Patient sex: M
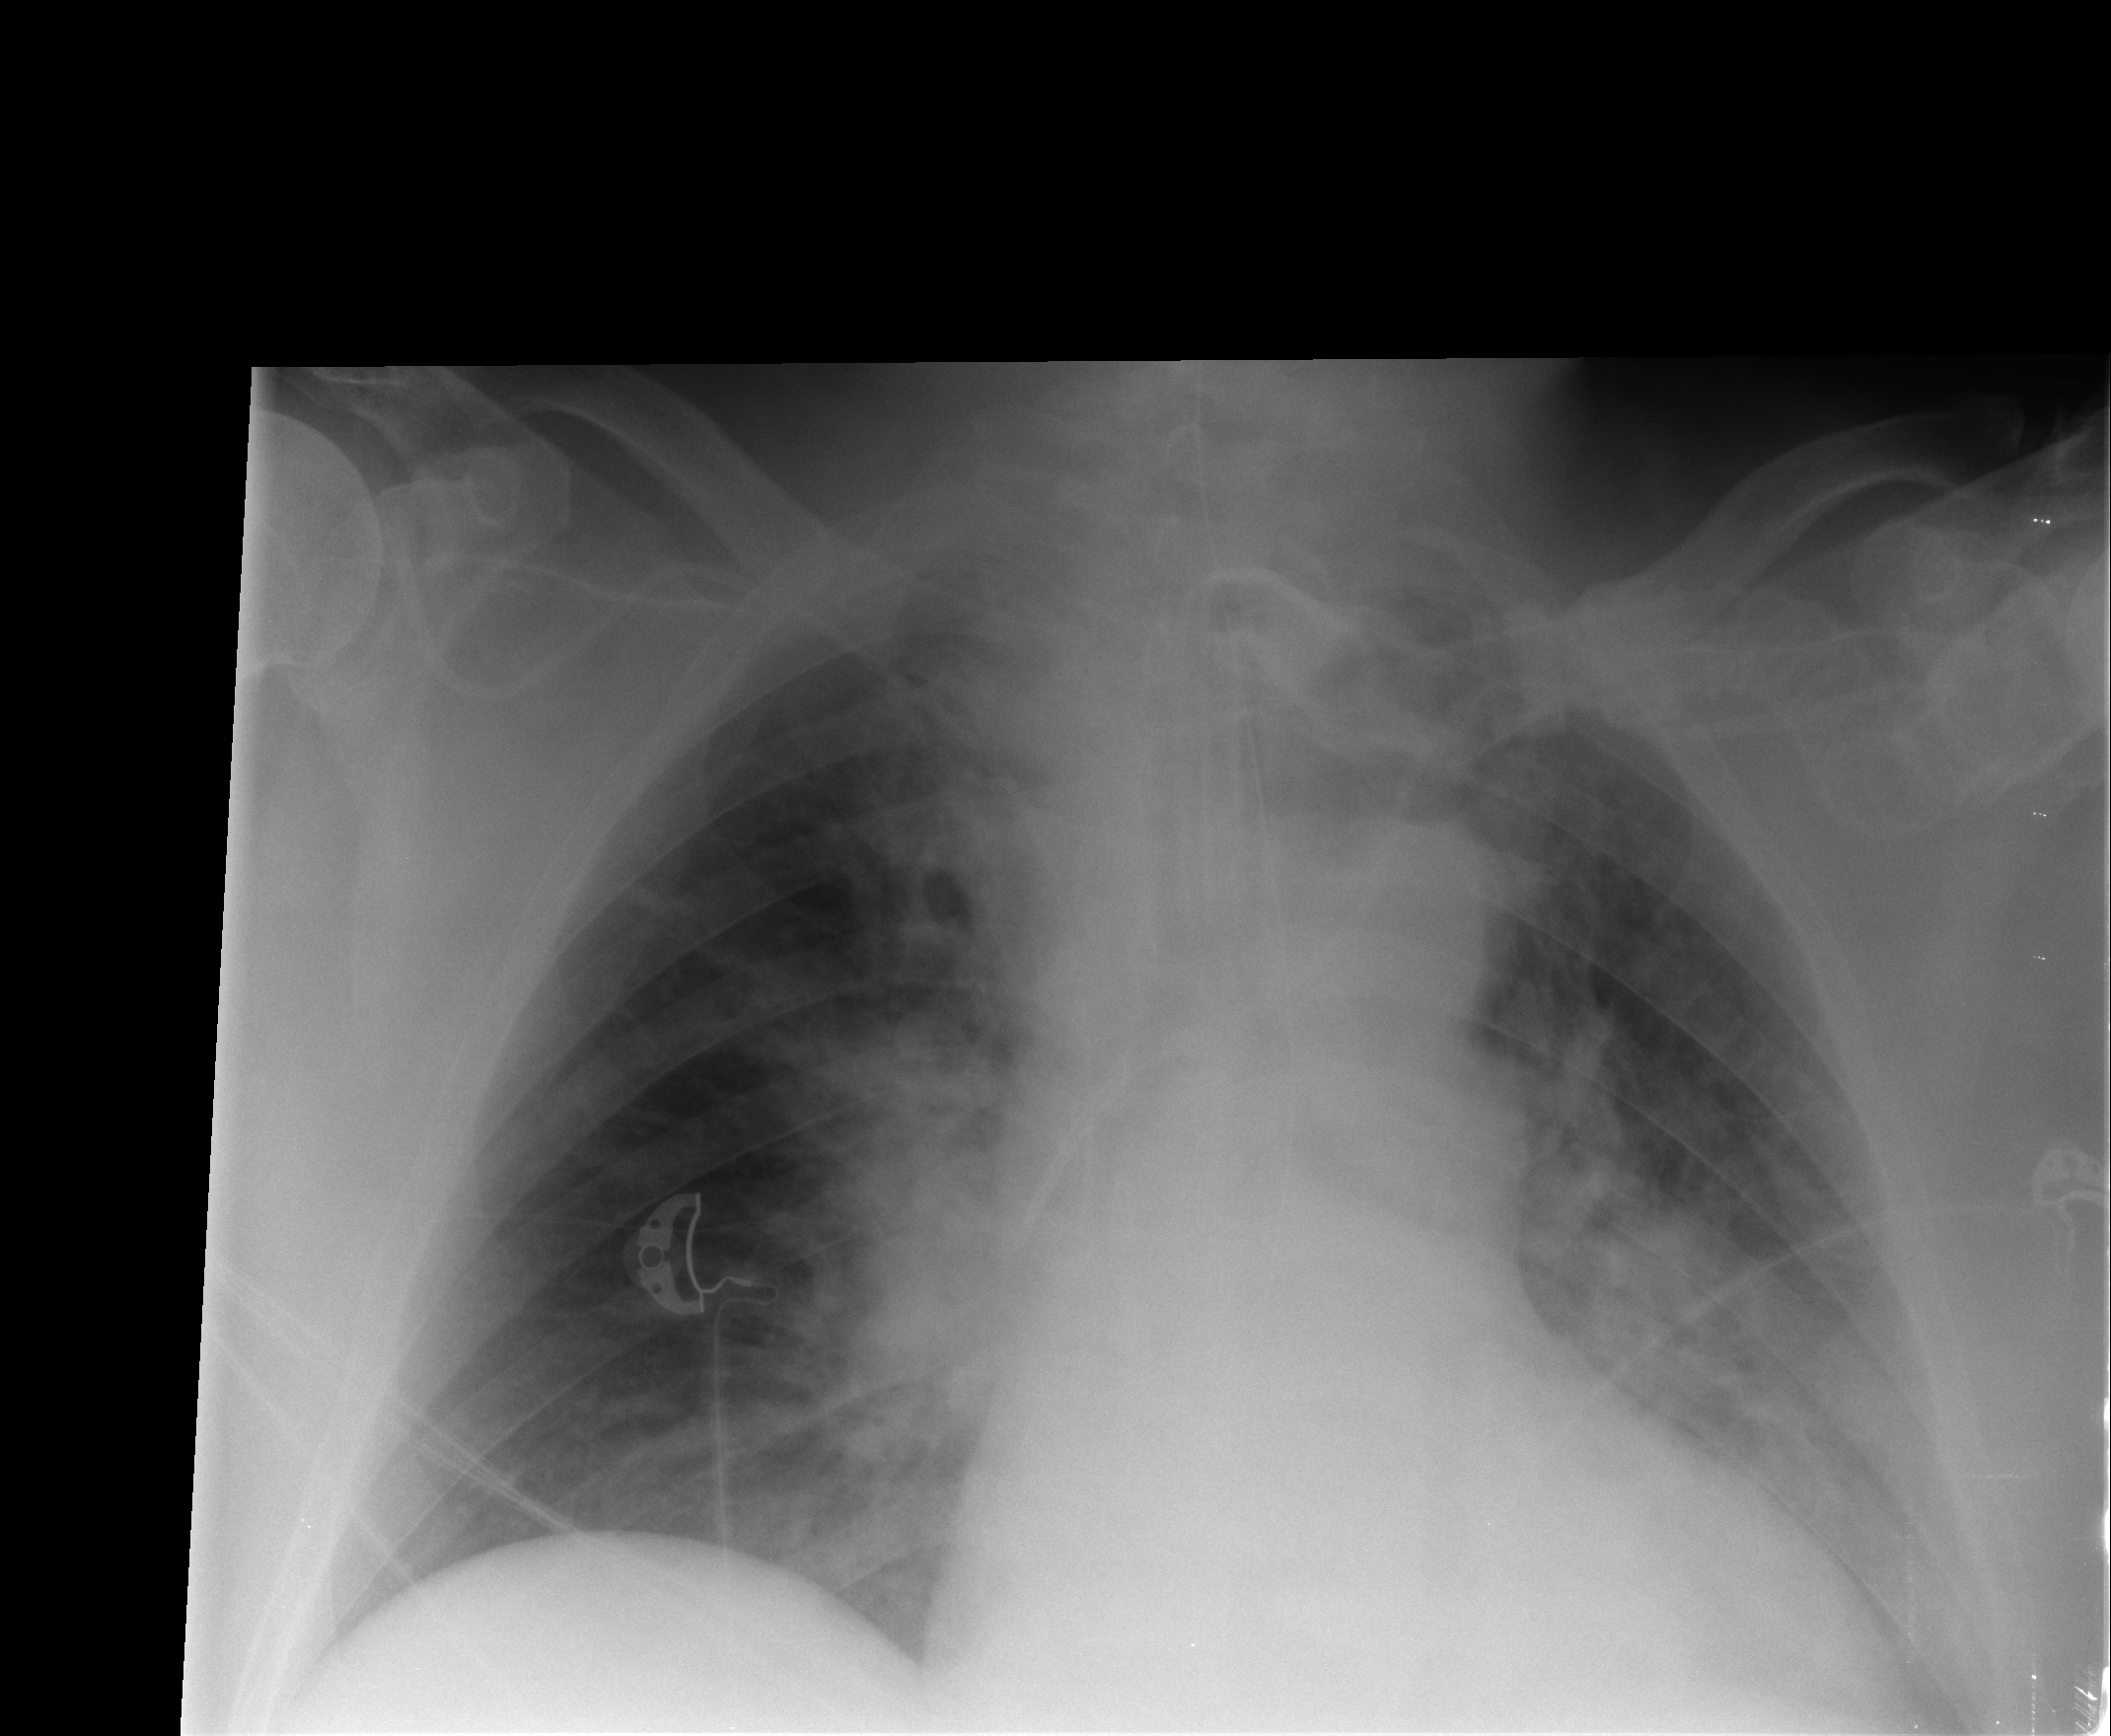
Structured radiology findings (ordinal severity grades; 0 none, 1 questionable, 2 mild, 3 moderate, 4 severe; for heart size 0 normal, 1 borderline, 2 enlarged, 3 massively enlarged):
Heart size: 2
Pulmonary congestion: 2
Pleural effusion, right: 0
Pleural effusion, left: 2
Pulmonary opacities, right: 2
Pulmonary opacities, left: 2
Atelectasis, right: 2
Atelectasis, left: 2